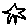
Label: star